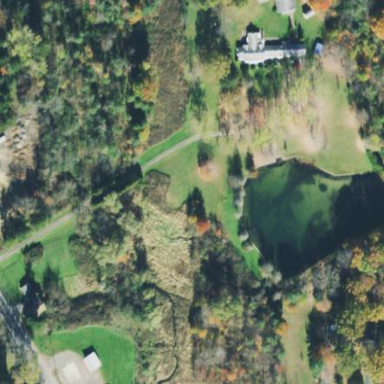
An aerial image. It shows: Pond surrounded by natural water.